Question: I am trying to allow the user to take a photo using UIImagePickerController and after finishing take him to a UITableView, passing the chosen image, where he can add info about the photo in text fields such as description.
Right now this is my code in didFinishPickingMediaWithInfo:
'''
if (image) {
PhotoInfoViewController* photo_info_controller = [[PhotoInfoViewController alloc] init];
photo_info_controller.image = image;
[self dismissViewControllerAnimated:YES completion:^{
[self.parentViewController presentViewController:photo_info_controller animated:YES completion:nil];
}];
}
'''
This takes the code to the next view which is a static tableviewcontroller
and in the PhotoInfoView controller
I see that viewDidLoad gets called by NSLog but all I see is an empty tableViewController and no text fields...
Any one have any advice??
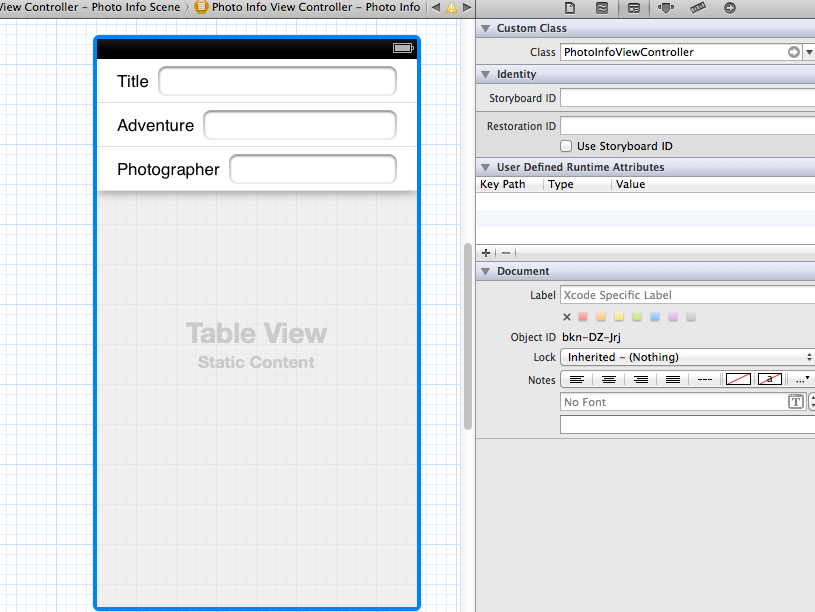
Answer: Try to change PhotoInfoViewController initialization.
1. Set storyboard id in your storyboard file to PhotoInfoViewController
2. Change code.
> '''
UIStoryboard *storyboard = [UIStoryboard storyboardWithName:<#name of storyboard#> bundle:[NSBundle mainBundle]];
PhotoInfoViewController *photo_info_controller = [storyboard instantiateViewControllerWithIdentifier:@"PhotoInfoViewController"];
'''